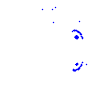
Particle: kaon